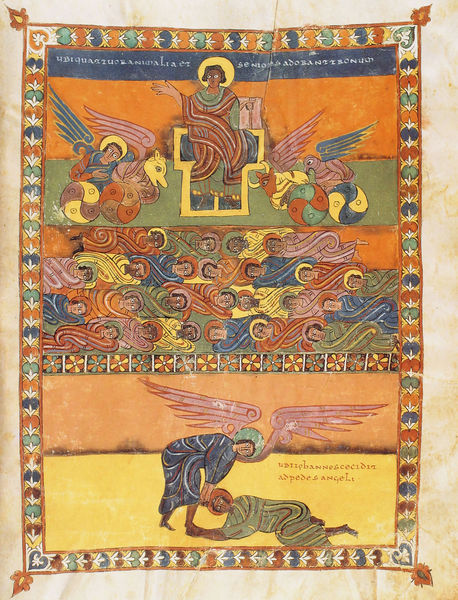
Titel: Beatus-Manuskript
Künstler: Magius
Institution: New York, Pierpont Morgan Library
Schlagwörter: blau, flügel, gott, mann, vogel, weiß, gelb, grün, menschen, bunt, männer, orange, rot, tiere, tuch, ball, muster, gesichter, bibel, rahmen, gold, kreis, engel, farbig, liegen, farben, thron, wandteppich, dekor, buch, kreuz, text, beten, pergament, heiligenschein, beugen, bettler, balu, heilige, sitzender, handschrift, bitten, buchmalerei, weltgericht, ern, cherubin, flügenl, rot #